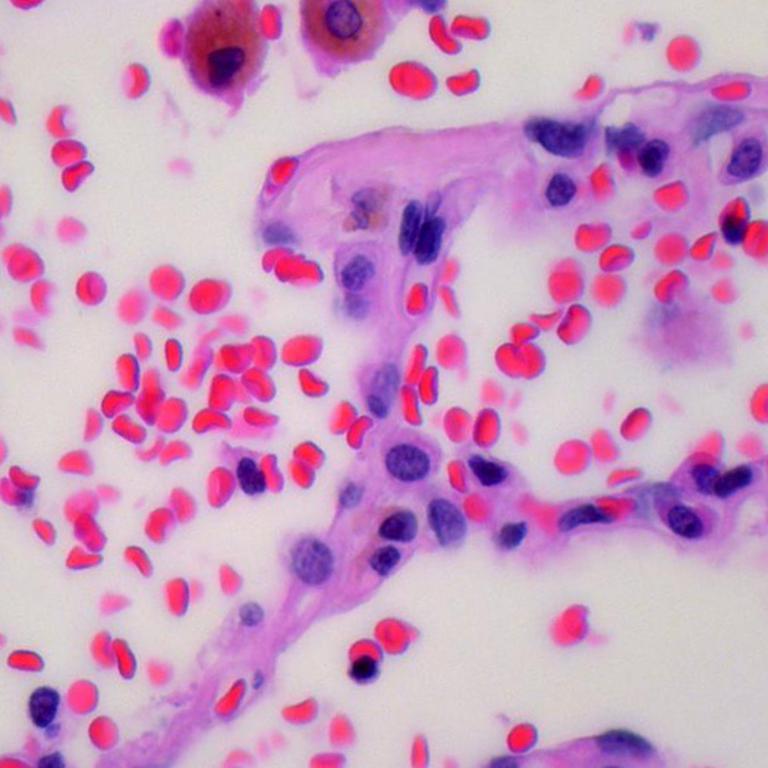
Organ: lung
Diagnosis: benign